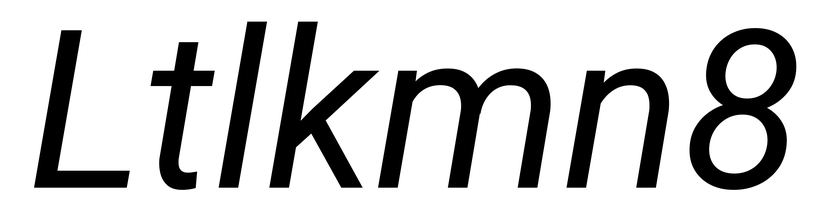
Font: Roboto-Italic_Italic